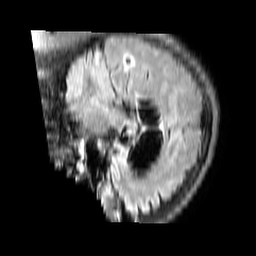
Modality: FLAIR
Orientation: sagittal
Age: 66
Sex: female
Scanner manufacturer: philips
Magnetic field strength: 3 T
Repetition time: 11 s
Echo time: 0.12 s